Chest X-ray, AP view. Patient: 27 years old, sex M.
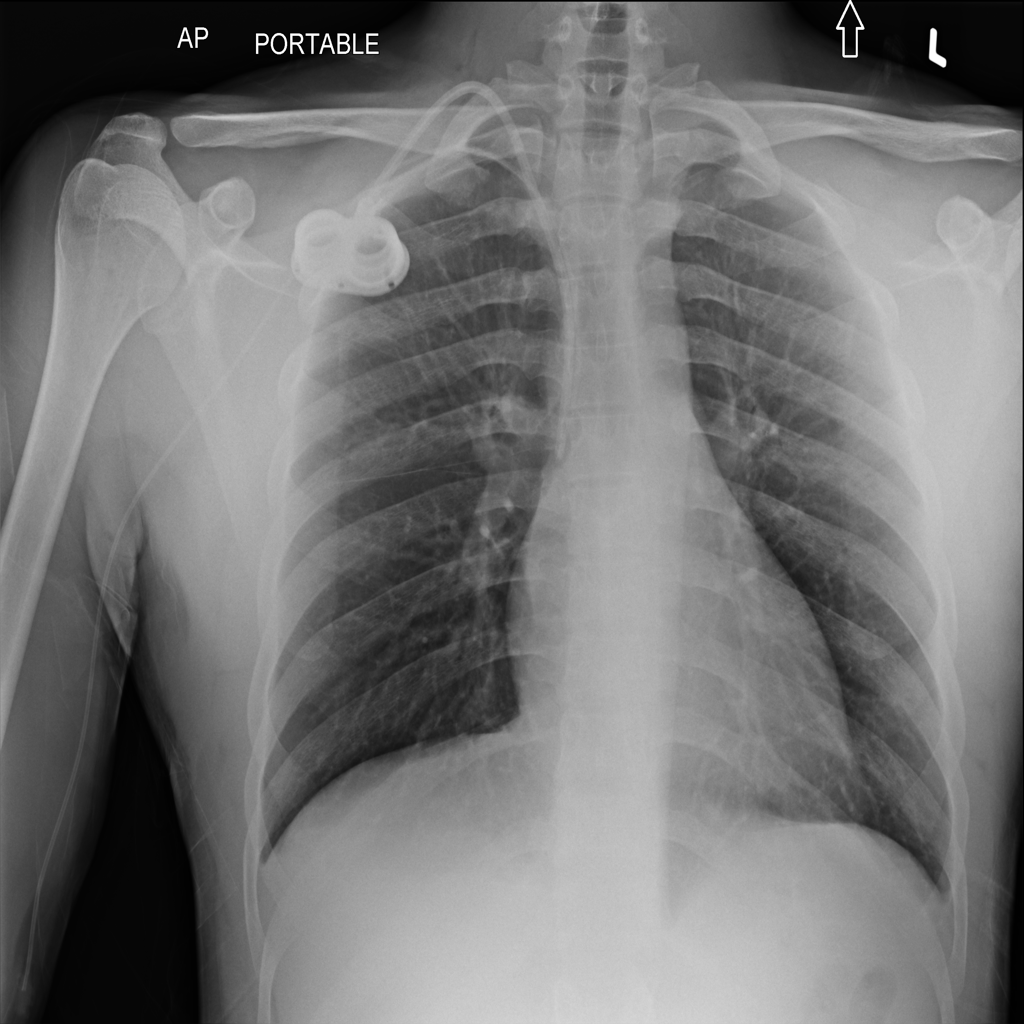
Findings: No Finding